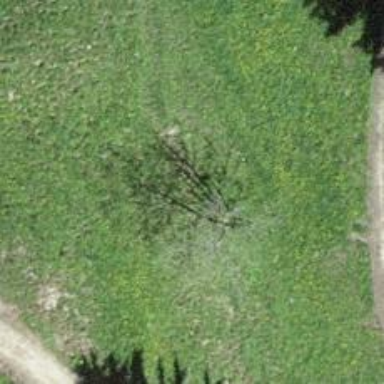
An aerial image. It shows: Single tag "natural: tree."